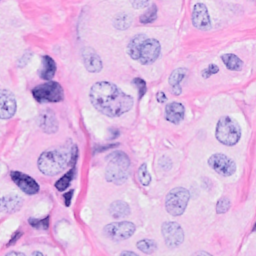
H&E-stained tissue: Breast